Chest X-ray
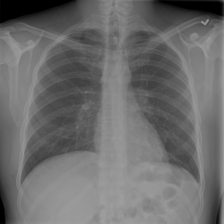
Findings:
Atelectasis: negative
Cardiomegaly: negative
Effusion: negative
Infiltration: negative
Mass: negative
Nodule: negative
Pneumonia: negative
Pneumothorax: negative
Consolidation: negative
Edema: negative
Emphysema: negative
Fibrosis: negative
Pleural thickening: negative
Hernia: negative